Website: home-depot
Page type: payment
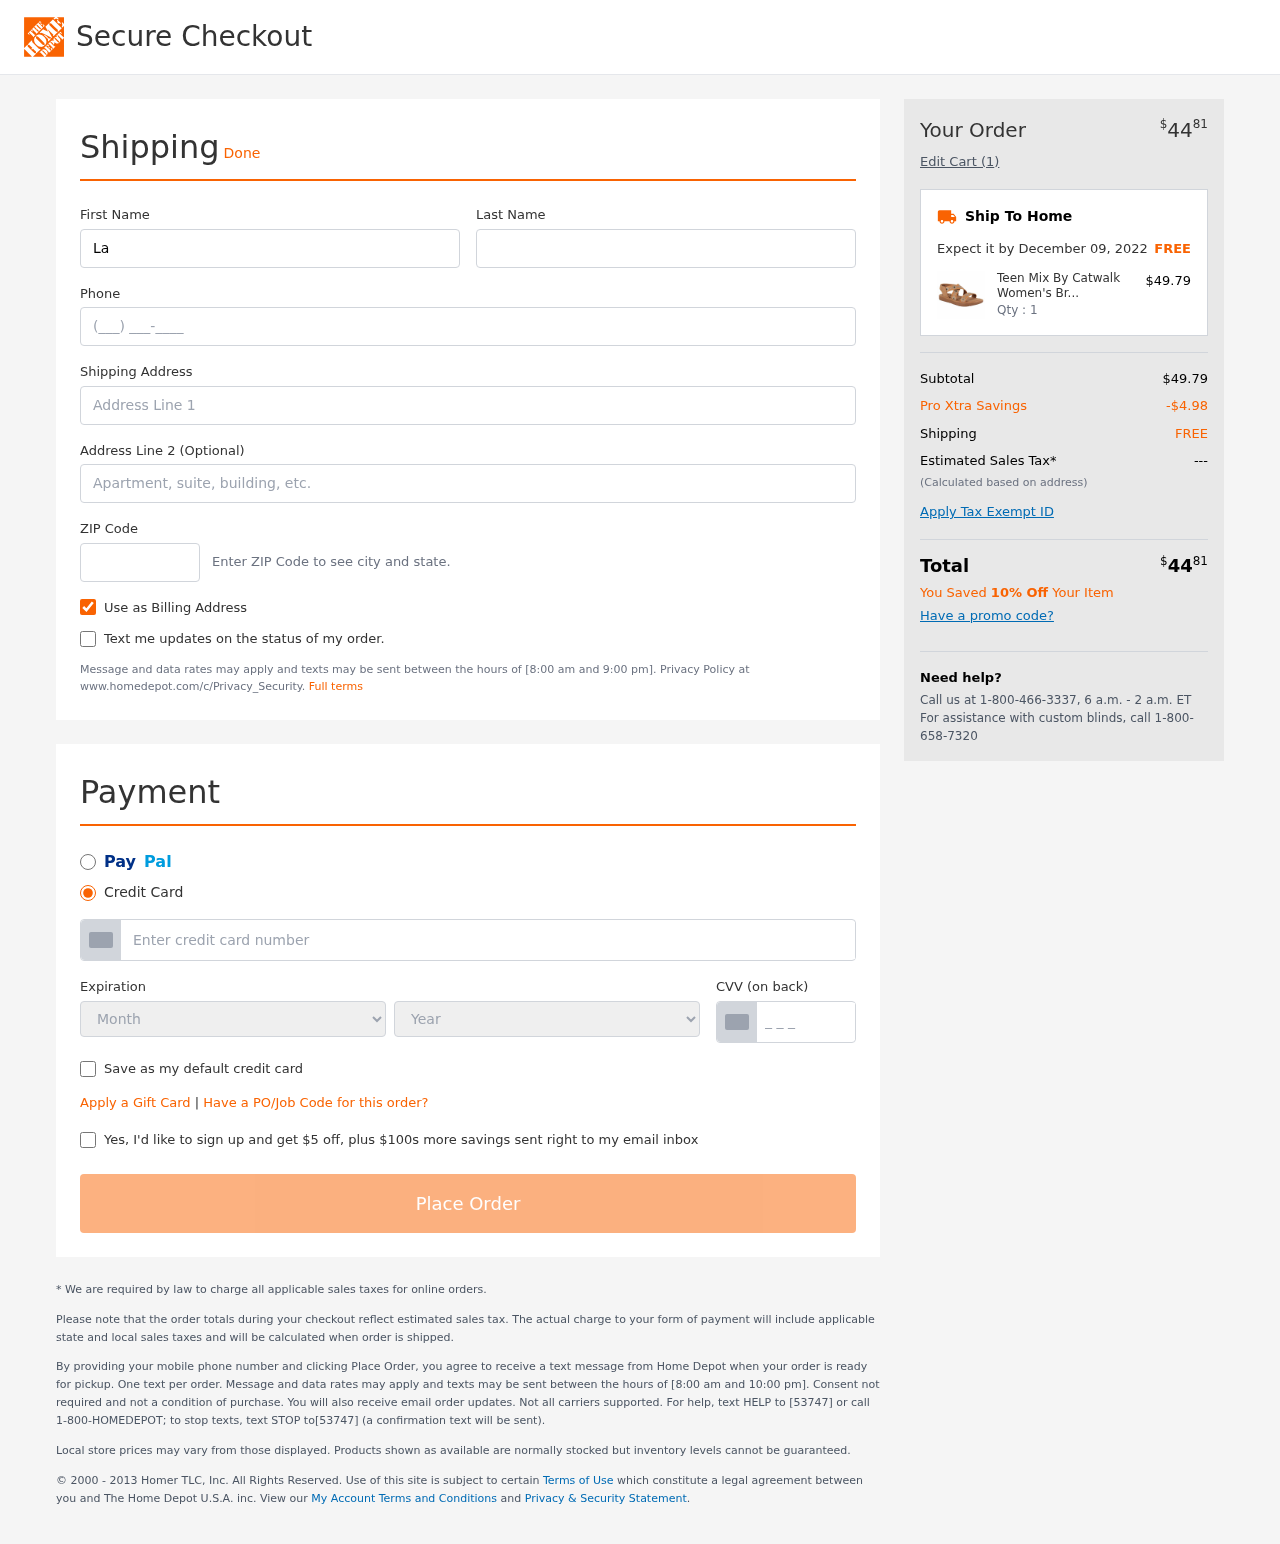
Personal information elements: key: PII_CARD_CVV
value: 6151
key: PII_CARD_EXPIRY_MONTH
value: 09
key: PII_CARD_EXPIRY_YEAR
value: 28
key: PII_CARD_NUMBER
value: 3497 5562 8269 473
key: PII_FIRSTNAME
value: Laurie
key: PII_LASTNAME
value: Stevenson
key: PII_PHONE
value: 5256827398
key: PII_POSTCODE
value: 24108
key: PII_STREET
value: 737 Ebony Route Suite 677
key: PII_STREET2
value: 7601 Jones Harbors
Product elements: key: PRODUCT1_NAME
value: Teen Mix By Catwalk Women's Brown Footwear-4 UK (36 EU) (6 US) (TM4262BR_A)
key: PRODUCT1_PRICE
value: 49.79
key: PRODUCT1_QUANTITY
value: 1
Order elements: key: ORDER_TOTAL
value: $4481
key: ORDER_NUM_ITEMS
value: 1
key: ORDER_DELIVERY_DATE
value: December 09, 2022
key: ORDER_SUBTOTAL
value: $49.79
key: ORDER_DISCOUNT
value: -$4.98
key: ORDER_SHIPPING_COST
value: FREE